Question: I have used a stored procedure to achieve my desired output in displaying the monhtly sales report of tenants on one mall / location. The stored procedure contains multiple temp tables (due to the limitation of the existing database structure / schema) to accomplish what I need to accomplish. The procedure was indeed successful in gridview.
'''
USE [DATABASENAME]
GO
ALTER PROCEDURE [dbo].[spName]
// parameters
@Location int, // the location number
@CurrentMonthStart date ,
@MonthCurrent varchar(20),
@MonthPrevious varchar(20)
AS
BEGIN
//Using the CurrentMonthStart data, I formulated the other essential variable needed for the query to run
declare @PreviousMonthStart date
declare @PreviousMonthEnd date
declare @CurrentMonthEnd date
declare @query varchar (8000)
set @PreviousMonthStart = convert(varchar(10), DATEADD(m,-1, @CurrentMonthStart) , 101)
set @PreviousMonthEnd = convert(varchar(10), DATEADD(d,-1, @CurrentMonthStart) , 101)
set @CurrentMonthEnd = convert(varchar(10), DATEADD(d, -1, DATEADD(m,1, @CurrentMonthStart)) , 101)
// i used temp table several times
select b.tenantcode, b.date , SUM(a.other)as discount
INTO #NewDiscountTable
from DAILY a INNER JOIN DISCOUNT b on a.date = b.date and a.tenantcode = b.tenantcode
WHERE b.date between @PreviousMonthStart AND @CurrentMonthEnd and A.location = @Location
group by b.date, b.tenantcode
order by b.tenantcode
select tenantcode , SUM(discount) as Approved_Disc
into #NewDiscountTableFinal
from #NewDiscountTable
where date between @PreviousMonthStart AND @PreviousMonthEnd
group by tenantcode
select tenantcode , SUM(discount) as Approved_Disc2
into #NewDiscountTableFinal2
from #NewDiscountTable
where date between @CurrentMonthStart AND @CurrentMonthEnd
group by tenantcode
select b.sqm as 'FLOOR AREA/SQM', b.name as 'RETAIL PARTNERS' ,
convert(varchar(10), a.date, 101) as Date, datename(weekday, a.date) as Day,
((sum(a.cash) + SUM(a.charge) + SUM(a.gift)+ SUM(a.other)) - (SUM(a.surcharge))) as GSC,
a.location , a.tenantcode
into #NewDailySalesTenderTable
from TENANT b inner join LOCATION c on b.location=c.location inner join DAILY a on a.tenantcode=b.tenantcode
where a.location = @Location and b.status > 1 and
a.date BETWEEN @PreviousMonthStart and @CurrentMonthEnd
GROUP BY b.name, a.date , a.location , a.tenantcode , b.sqm
order by b.name, A.DATE
select [FLOOR AREA/SQM], [RETAIL PARTNERS] , Tenantcode, SUM(GSC) as GSCwithOtherDisc
into #NewDailySalesTenderTableFinal
from #NewDailySalesTenderTable
where date BETWEEN @PreviousMonthStart and @PreviousMonthEnd
GROUP BY [Retail Partners], tenantcode, [FLOOR AREA/SQM]
ORDER BY [Retail Partners]
select [FLOOR AREA/SQM], [RETAIL PARTNERS] , Tenantcode, SUM(GSC) as GSCwithOtherDisc2
into #NewDailySalesTenderTableFinal2
from #NewDailySalesTenderTable
where date between @CurrentMonthStart AND @CurrentMonthEnd
GROUP BY [Retail Partners], tenantcode, [FLOOR AREA/SQM]
ORDER BY [Retail Partners]
select A.[FLOOR AREA/SQM] , a.[Retail Partners],
case when a.tenantcode in (select d.tenantcode from #NewDiscountTableFinal2 d ) -- case within case kasi pag 0 yung divisor may error
then Round(((c.GSCwithOtherDisc2 - d.Approved_Disc2 )/(case when a.[FLOOR AREA/SQM] = 0 then null else (a.[FLOOR AREA/SQM]) end) ),0)
else Round(((c.GSCwithOtherDisc2 - 0)/ (case when a.[FLOOR AREA/SQM] = 0 then null else (a.[FLOOR AREA/SQM]) end) ),0)
end as 'SALES/SQM',
case when a.tenantcode in (select d.tenantcode from #NewDiscountTableFinal2 d )
then Round((c.GSCwithOtherDisc2 - d.Approved_Disc2 ),0)
else Round((c.GSCwithOtherDisc2 - 0),0)
end as CurrentMonth,
case when a.tenantcode in (select b.tenantcode from #NewDiscountTableFinal b )
then Round((a.GSCwithOtherDisc - b.Approved_Disc ),0)
else Round((a.GSCwithOtherDisc - 0),0)
end as PreviousMonth
--case when a.tenantcode in (select b.tenantcode from #NewDiscountTableFinal b )
--then Round((((((c.GSCwithOtherDisc2 - d.Approved_Disc2 )- (a.GSCwithOtherDisc - b.Approved_Disc )) / (a.GSCwithOtherDisc - b.Approved_Disc )) * 100)),0)
--else Round((C.GSCwithOtherDisc2 - 0),0)
--end as '%INC/DEC'
into #FinalResult
FROM #NewDailySalesTenderTableFinal a left join #NewDiscountTableFinal b on a.tenantcode = b.tenantcode join
#NewDailySalesTenderTableFinal2 c on a.tenantcode = c.tenantcode left join #NewDiscountTableFinal2 d on c.tenantcode = d.tenantcode
set @query = 'select [Retail Partners],[FLOOR AREA/SQM], ' +
'replace(convert(varchar,cast(([SALES/SQM]) as money),1), ''.00'','''') as ''SALES/SQM'',' +
'replace(convert(varchar,cast((CurrentMonth) as money),1), ''.00'','''') as ' + @MonthCurrent +
',replace(convert(varchar,cast((PreviousMonth) as money),1), ''.00'','''') as ' + @MonthPrevious +
',case when PreviousMonth = 0
then ''N/A''' +
'else replace(convert(varchar,cast(Round((((CurrentMonth-PreviousMonth)/ PreviousMonth ) *100),0) as money),1), ''.00'','''')
end as ''%INC/DEC'' ' +
'from #FinalResult '
execute(@query)
END
'''
This last part from the stored procedure is the source of the conflict. The part where I made the PARAMETERS - @MonthCurrent and @MonthPrevious the generated column of the query, those columns are based on what the user has selected. I isolated the problem by commenting out those part to see if it will run in Crystal Report and it did.
'''
set @query = 'select [Retail Partners],[FLOOR AREA/SQM], ' +
'replace(convert(varchar,cast(([SALES/SQM]) as money),1), ''.00'','''') as ''SALES/SQM'',' +
'replace(convert(varchar,cast((CurrentMonth) as money),1), ''.00'','''') as ' + @MonthCurrent +
',replace(convert(varchar,cast((PreviousMonth) as money),1), ''.00'','''') as ' + @MonthPrevious +
',case when PreviousMonth = 0
then ''N/A''' +
'else replace(convert(varchar,cast(Round((((CurrentMonth-PreviousMonth)/ PreviousMonth ) *100),0) as money),1), ''.00'','''')
end as ''%INC/DEC'' ' +
'from #FinalResult '
'''

'''
protected void Page_Load(object sender, EventArgs e)
{
con.Open();
//I pass the values of parameter from the page to the print page using Session
Label1.Text = Session["Location"].ToString();
int Loc = Convert.ToInt32(Label1.Text);
Label2.Text = Session["CurrentMonthStart"].ToString();
DateTime dt = Convert.ToDateTime(Label2.Text);
Label3.Text = Session["MonthCurrent"].ToString();
Label4.Text = Session["MonthPrevious"].ToString();
report.Load(Server.MapPath("MonthlySalesReport.rpt"));
CrystalReportViewer1.ReportSource = report;
CrystalReportViewer1.ReuseParameterValuesOnRefresh = true;
CrystalReportViewer1.DataBind();
report.SetParameterValue(0, Loc);
report.SetParameterValue(1, dt);
report.SetParameterValue(2, Label3.Text);
report.SetParameterValue(3, Label4.Text);
con.Close();
}
'''
This is the error the is caused by the stated problem in the stored pro
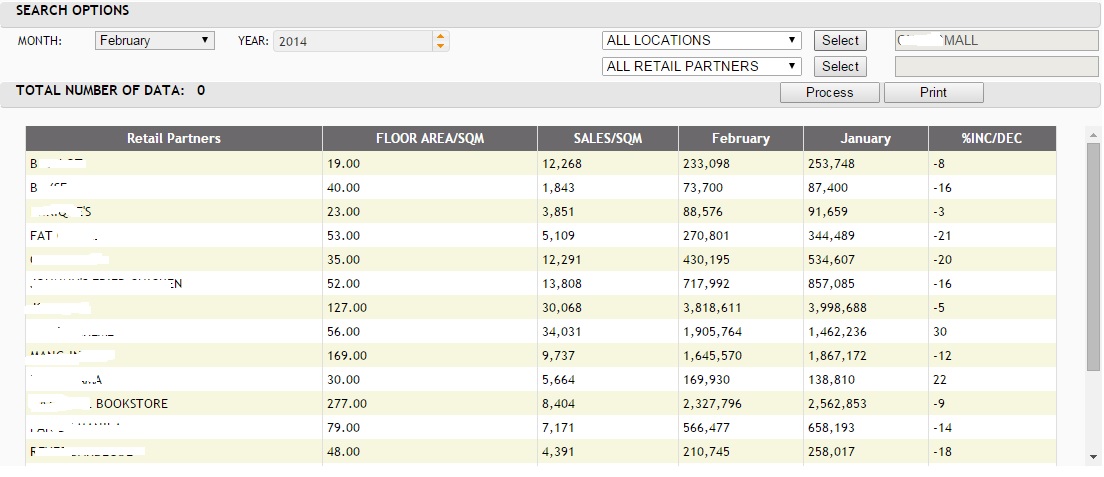
Answer: CR is only able to read what is returned by your query. You can see similar issues <URL>. All these people have similar issue like you ricky. Read and see if it can help. If it doesn't, don't waste your time find a work around. If i were you. I had create a new table 'dbo.MyTempTable' and refresh it when ever the procedure is called like.
'''
DELETE FROM dbo.MyTempTable
INSERT INTO dbo.myTempTable(Col1, Col 2, Col3, Col4 , Col5, Col6 ..)
select [Retail Partners],[FLOOR AREA/SQM], ' +
'replace(convert(varchar,cast(([SALES/SQM]) as money),1), ''.00'','''') as ''SALES/SQM'',' +
'replace(convert(varchar,cast((CurrentMonth) as money),1), ''.00'','''') as ' + @MonthCurrent +
',replace(convert(varchar,cast((PreviousMonth) as money),1), ''.00'','''') as ' + @MonthPrevious +
',case when PreviousMonth = 0
then ''N/A''' +
'else replace(convert(varchar,cast(Round((((CurrentMonth-PreviousMonth)/ PreviousMonth ) *100),0) as money),1), ''.00'','''')
end as ''%INC/DEC'' ' +
'from #FinalResult '
'''
In the above you always empty the temptable. Then populate the temp table with what ever you return from your query.
Then proceed and create another procedure or simply view. like
'''
CREATE PROCEDURE dbo.MyTempTableProcedure
AS
BEGIN
SELECT * FROM myTempTable
END
'''
Go to your report and update the datasource to MyTempTableProcedure. This is walk around. In your backend c#. Execute the procedure first before printing the result. You will not have problem with this because you already did with gridview.
'''
Label1.Text = Session["Location"].ToString();
int Loc = Convert.ToInt32(Label1.Text);
Label2.Text = Session["CurrentMonthStart"].ToString();
DateTime dt = Convert.ToDateTime(Label2.Text);
Label3.Text = Session["MonthCurrent"].ToString();
Label4.Text = Session["MonthPrevious"].ToString();
//EXECCUTE the procedure here
using(SqlCommand cmd = new SqlCommand("spName",con)
{
cmd.CommandType = CommandType .StoredProcedure;
cmd.Parameters.AddwithValue("@Location", LOC);
cmd.Parameters.AddwithValue("@CurrentMonthStart ", Label3.Text);
cmd.Parameters.AddwithValue("@date ", dt);
cmd.Parameters.AddwithValue("@CurrentMonthStart ", Label4.Text);
cmd.ExecuteNonQuery();
}
report.Load(Server.MapPath("MonthlySalesReport.rpt"));
CrystalReportViewer1.ReportSource = report;
CrystalReportViewer1.ReuseParameterValuesOnRefresh = true;
con.Close();
'''
This should be a walk around. This is what i am thinking though. Hope it helps.